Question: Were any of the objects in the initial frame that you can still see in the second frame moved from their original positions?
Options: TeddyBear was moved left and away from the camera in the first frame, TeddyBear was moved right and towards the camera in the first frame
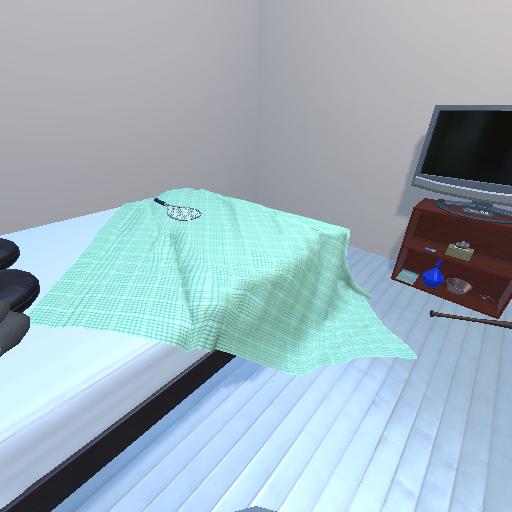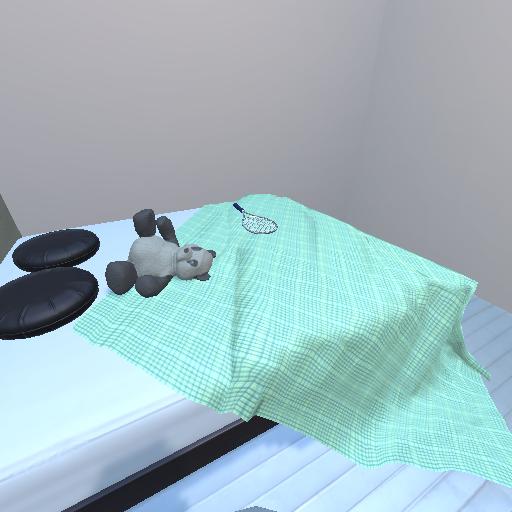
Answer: TeddyBear was moved left and away from the camera in the first frame